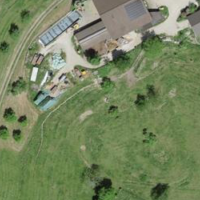
EUNIS habitat code: 40
Species observed at this site:
Brassica napus